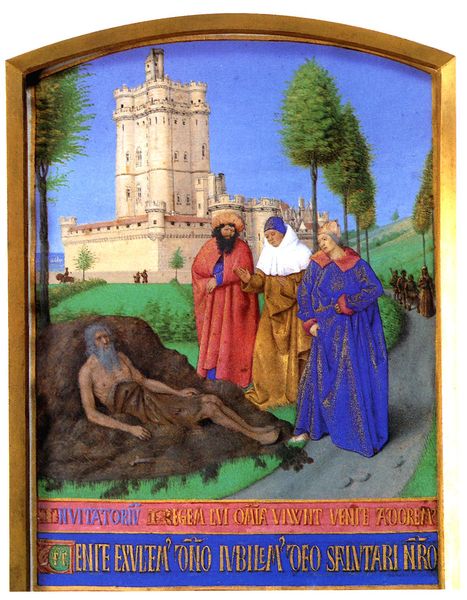
Titel: Stundenbuch der Étienne de Chevalier, Hiob auf dem Misthaufen
Künstler: Jean Fouquet
Institution: Chantilly, Musée Condé
Schlagwörter: baum, blau, gemälde, himmel, mann, weiß, bäume, frauen, grün, menschen, braun, szene, zeichnung, rot, schloss, weg, malerei, alt, gold, schrift, mauer, allee, könig, krank, burg, reise, wanderer, herzog, reichtum, bettler, mohr, könige, macht, heilige, märtyrer, fresko, armut, wegesrand, hilflos, russisch, farbenfroh, martin, pilger, toto, heilige drei könige, armer, stundenbuch, berry, limburg, reichtun, männer blau